Question: I have 14 tiles in my (Telerik). However, only 11 of them are shown on the page. I'm not able to use the space on the bottom right hand corner of the area for some reason. Any idea why it might cause this problem?

'''
<telerik:RadTileList ID="RadTileList1" runat="server" TileRows="4" Width="100%" EnableDragAndDrop="True" SelectionMode="Multiple">
<Groups>
<telerik:TileGroup>
<telerik:RadImageTile runat="server" ForeColor="White" ImageHeight="150px" ImageUrl="<%$ Code: allTiles[0,2] %>" ImageWidth="150px" Name="<%$ Code: allTiles[0,0] %>" NavigateUrl="<%$ Code: allTiles[0,1] %>" Target="_blank" EnableSelection="True">
<Title Text="<%$ Code: allTiles[0,0] %>"></Title>
</telerik:RadImageTile>
<telerik:RadImageTile runat="server" ForeColor="White" ImageHeight="150px" ImageUrl="<%$ Code: allTiles[1,2] %>" ImageWidth="150px" Name="<%$ Code: allTiles[1,0] %>" NavigateUrl="<%$ Code: allTiles[1,1] %>" Target="_blank" EnableSelection="True">
<Title Text="<%$ Code: allTiles[1,0] %>"></Title>
</telerik:RadImageTile>
<telerik:RadImageTile runat="server" ForeColor="White" ImageUrl="<%$ Code: allTiles[4,2] %>" Name="<%$ Code: allTiles[4,0] %>" Width="310px" NavigateUrl="<%$ Code: allTiles[4,1] %>" Target="_blank" EnableSelection="True">
<Title Text="<%$ Code: allTiles[4,0] %>"></Title>
</telerik:RadImageTile>
<telerik:RadImageTile runat="server" ForeColor="White" ImageHeight="150px" ImageUrl="<%$ Code: allTiles[7,2] %>" ImageWidth="150px" Name="<%$ Code: allTiles[7,0] %>" NavigateUrl="<%$ Code: allTiles[7,1] %>" Target="_blank" EnableSelection="True">
<Title Text="<%$ Code: allTiles[7,0] %>"></Title>
</telerik:RadImageTile>
<telerik:RadImageTile runat="server" ForeColor="White" ImageHeight="150px" ImageUrl="<%$ Code: allTiles[8,2] %>" ImageWidth="150px" Name="<%$ Code: allTiles[8,0] %>" NavigateUrl="<%$ Code: allTiles[8,1] %>" Target="_blank" EnableSelection="True">
<Title Text="<%$ Code: allTiles[8,0] %>"></Title>
</telerik:RadImageTile>
<telerik:RadImageTile runat="server" ForeColor="White" ImageHeight="150px" ImageUrl="<%$ Code: allTiles[2,2] %>" ImageWidth="150px" Name="<%$ Code: allTiles[2,0] %>" NavigateUrl="<%$ Code: allTiles[2,1] %>" Target="_blank" EnableSelection="True">
<Title Text="<%$ Code: allTiles[2,0] %>"></Title>
</telerik:RadImageTile>
<telerik:RadImageTile runat="server" ForeColor="White" ImageHeight="150px" ImageUrl="<%$ Code: allTiles[3,2] %>" ImageWidth="150px" Name="<%$ Code: allTiles[3,0] %>" NavigateUrl="<%$ Code: allTiles[3,1] %>" Target="_blank" EnableSelection="True">
<Title Text="<%$ Code: allTiles[3,0] %>"></Title>
</telerik:RadImageTile>
<telerik:RadImageTile runat="server" ForeColor="White" ImageHeight="150px" ImageUrl="<%$ Code: allTiles[5,2] %>" ImageWidth="150px" Name="<%$ Code: allTiles[5,0] %>" NavigateUrl="<%$ Code: allTiles[5,1] %>" Target="_blank" EnableSelection="True">
<Title Text="<%$ Code: allTiles[5,0] %>"></Title>
</telerik:RadImageTile>
<telerik:RadImageTile runat="server" ForeColor="White" ImageHeight="150px" ImageUrl="<%$ Code: allTiles[6,2] %>" ImageWidth="150px" Name="<%$ Code: allTiles[6,0] %>" NavigateUrl="<%$ Code: allTiles[6,1] %>" Target="_blank" EnableSelection="True">
<Title Text="<%$ Code: allTiles[6,0] %>"></Title>
</telerik:RadImageTile>
<telerik:RadImageTile runat="server" ForeColor="White" ImageHeight="150px" ImageUrl="<%$ Code: allTiles[9,2] %>" Name="<%$ Code: allTiles[9,0] %>" NavigateUrl="<%$ Code: allTiles[9,1] %>" Target="_blank" ImageWidth="150px" EnableSelection="True">
<Title Text="<%$ Code: allTiles[9,0] %>"></Title>
</telerik:RadImageTile>
<telerik:RadImageAndTextTile runat="server" EnableSelection="True" ForeColor="White" ImageHeight="150px" ImageUrl="<%$ Code: allTiles[10,2] %>" ImageWidth="150px" Name="<%$ Code: allTiles[10,0] %>" NavigateUrl="<%$ Code: allTiles[10,1] %>" Target="_blank">
<Title Text="<%$ Code: allTiles[10,0] %>"></Title>
</telerik:RadImageAndTextTile>
<telerik:RadImageTile runat="server" EnableSelection="True" ForeColor="White" ImageHeight="150px" ImageUrl="<%$ Code: allTiles[11,2] %>" ImageWidth="150px" Name="<%$ Code: allTiles[11,0] %>" NavigateUrl="<%$ Code: allTiles[11,1] %>" Target="_blank">
<Title Text="<%$ Code: allTiles[11,0] %>"></Title>
</telerik:RadImageTile>
<telerik:RadImageTile runat="server" ForeColor="White" ImageHeight="150px" ImageUrl="<%$ Code: allTiles[12,2] %>" Name="<%$ Code: allTiles[12,0] %>" NavigateUrl="<%$ Code: allTiles[12,1] %>" Target="_blank" ImageWidth="150px" EnableSelection="True">
<Title Text="<%$ Code: allTiles[12,0] %>"></Title>
</telerik:RadImageTile>
<telerik:RadImageTile runat="server" ImageHeight="150px" ImageUrl="<%$ Code: allTiles[13,2] %>" ImageWidth="150px" Name="<%$ Code: allTiles[13,0] %>" ForeColor="White" NavigateUrl="<%$ Code: allTiles[13,1] %>" Target="_blank" EnableSelection="True">
<Title Text="<%$ Code: allTiles[13,0] %>"></Title>
</telerik:RadImageTile>
</telerik:TileGroup>
</Groups>
</telerik:RadTileList>
'''
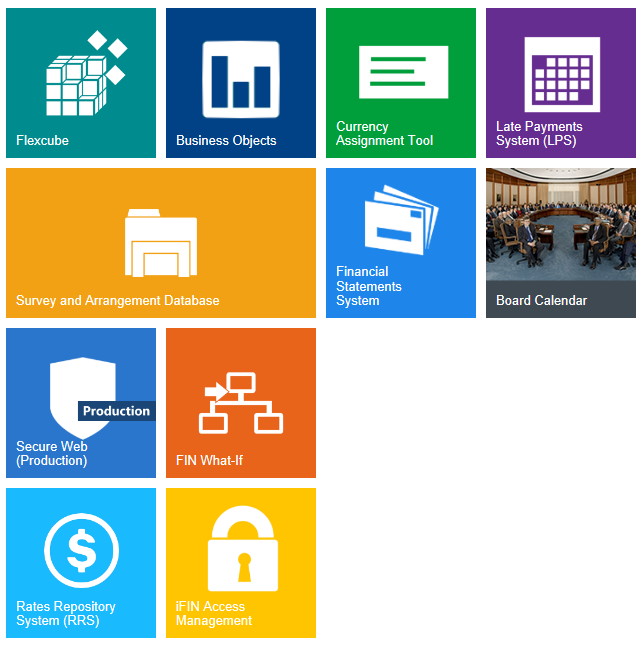
Answer: Solved. RadPersistenceManager was the reason. It was loading a state which was saved for 3 rows in Page_Load. I've changed the saved state.